Field crop: maize
Growth stage: 2
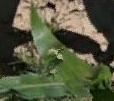
Species: maize